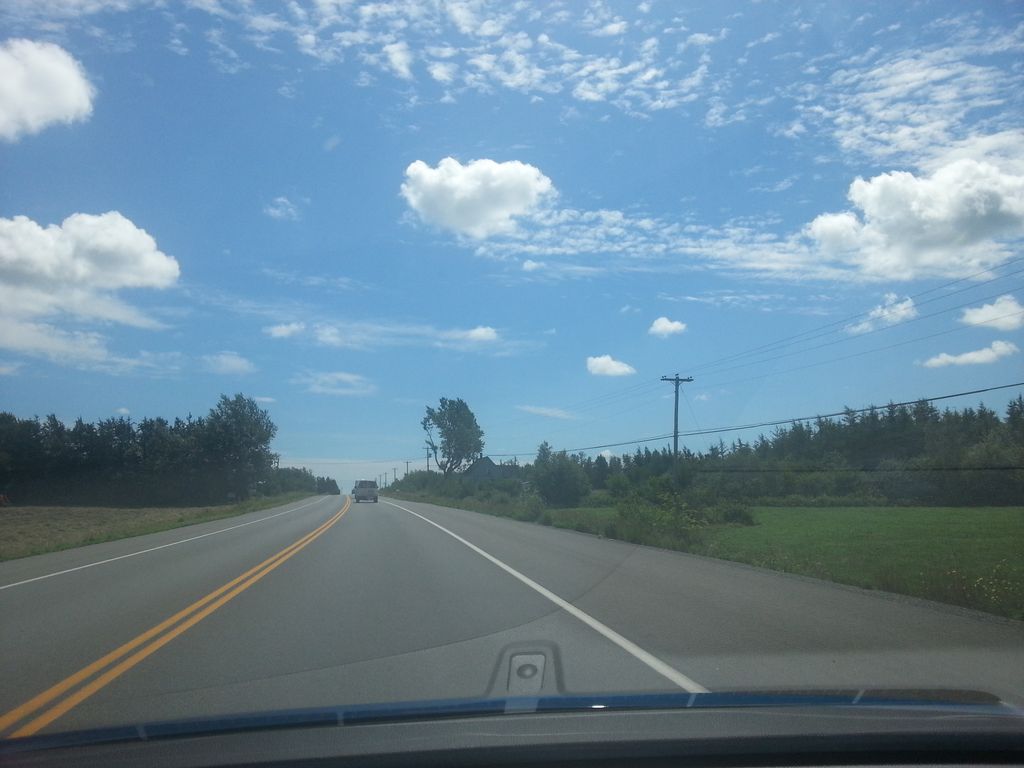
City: charlottetown